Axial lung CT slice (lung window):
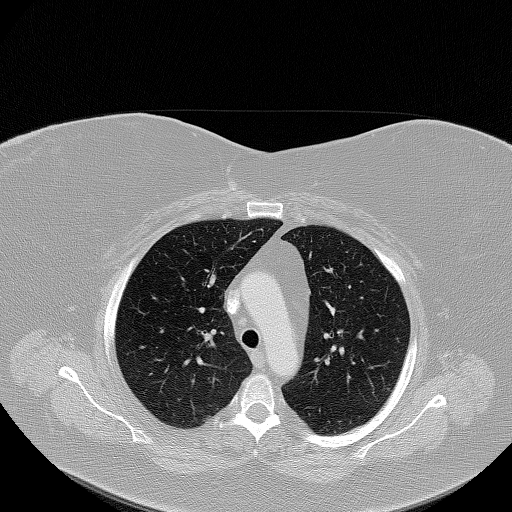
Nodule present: yes
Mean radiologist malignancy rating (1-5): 2.5